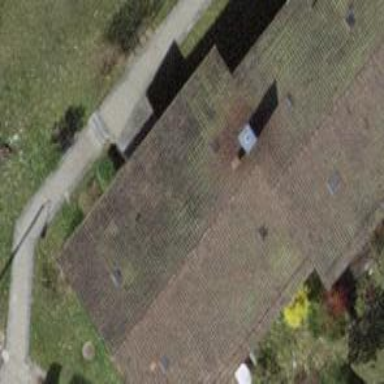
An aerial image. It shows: Pitched roof building.